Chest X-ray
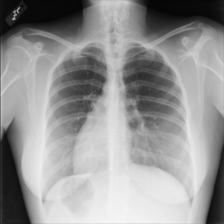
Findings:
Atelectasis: negative
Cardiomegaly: negative
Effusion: negative
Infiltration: negative
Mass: negative
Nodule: negative
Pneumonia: negative
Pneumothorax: negative
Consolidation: negative
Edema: negative
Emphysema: negative
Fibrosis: negative
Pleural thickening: negative
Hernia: negative